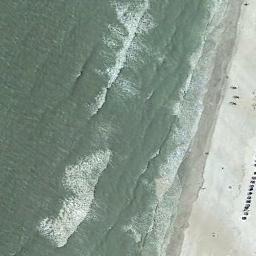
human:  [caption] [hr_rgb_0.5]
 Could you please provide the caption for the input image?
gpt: The sea by the beach is dark green .

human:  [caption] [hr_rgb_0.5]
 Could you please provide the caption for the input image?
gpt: The beach with white sand and the color of the seawater is dark green .

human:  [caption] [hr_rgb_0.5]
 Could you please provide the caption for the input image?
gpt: Huge waves beat the white beach .

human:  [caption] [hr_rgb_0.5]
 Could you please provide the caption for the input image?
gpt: Large area of ​​light grey-green sea water and light grey beach .

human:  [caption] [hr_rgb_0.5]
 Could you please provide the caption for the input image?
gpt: There are water marks on the beach .